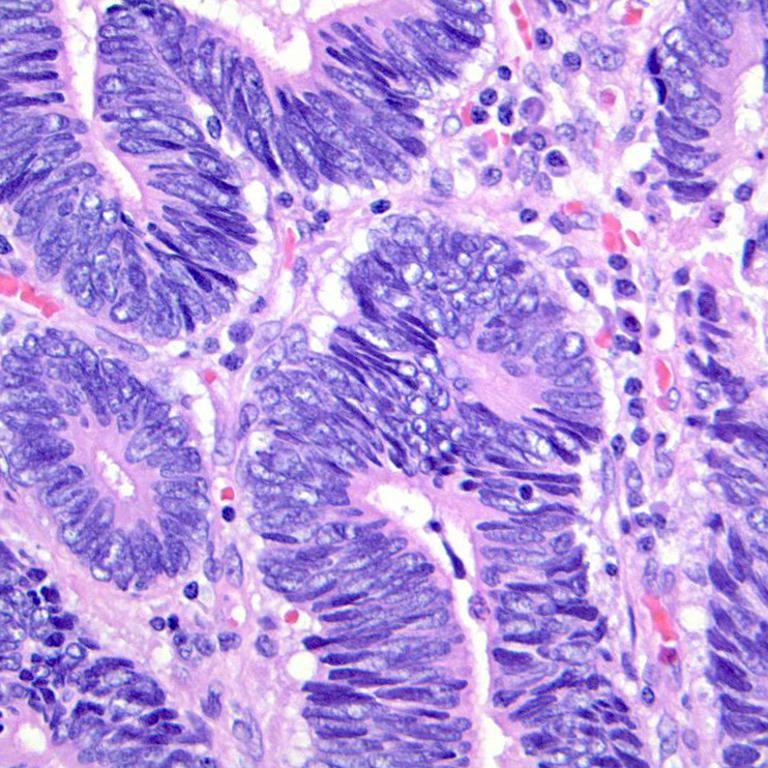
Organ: colon
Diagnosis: adenocarcinomas